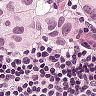
Metastatic tissue present: yes